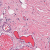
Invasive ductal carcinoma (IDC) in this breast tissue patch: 0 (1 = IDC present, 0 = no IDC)